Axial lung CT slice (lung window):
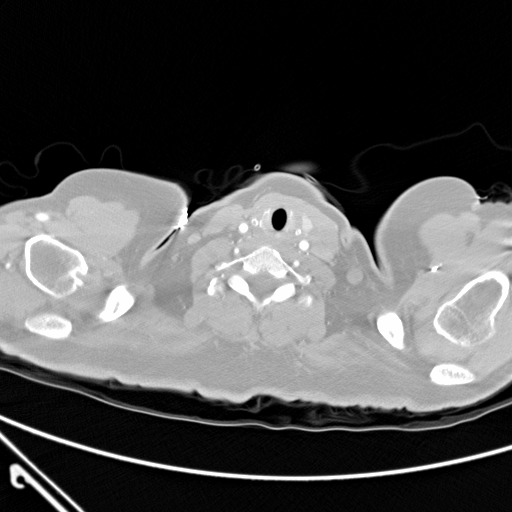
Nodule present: no